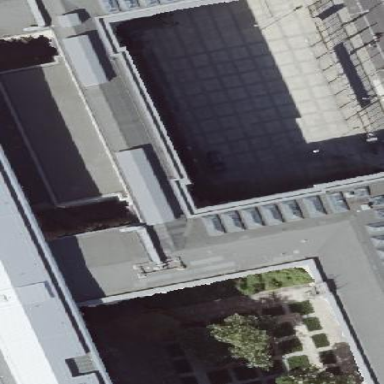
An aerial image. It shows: Parking area with paving stones surface.